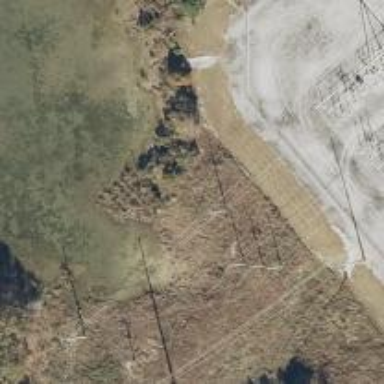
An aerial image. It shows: Power pole.